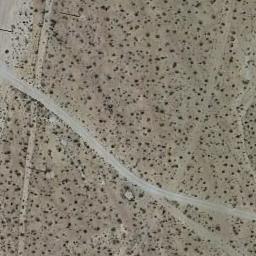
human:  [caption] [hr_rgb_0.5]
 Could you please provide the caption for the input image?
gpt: A lot of dense small chaparrals grow in the desert and some roads go through the desert .

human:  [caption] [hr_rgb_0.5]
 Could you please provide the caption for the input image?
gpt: The chaparral is on the desert with a road pass by .

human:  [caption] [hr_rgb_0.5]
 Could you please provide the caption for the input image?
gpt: Chaparral is small and sparsely distributed in the sand and there is a road in the sand .

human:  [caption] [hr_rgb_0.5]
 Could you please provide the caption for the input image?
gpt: There are some scattered trees in this desert .

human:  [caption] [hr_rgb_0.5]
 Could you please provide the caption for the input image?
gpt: A few roads are in the chaparral .